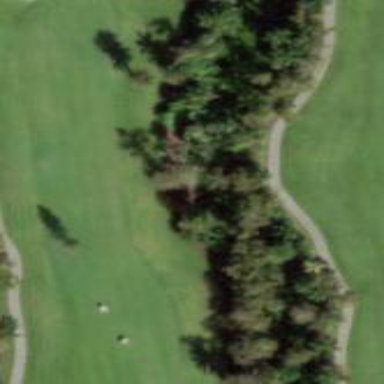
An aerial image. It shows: Golf fairway surrounded by grass.